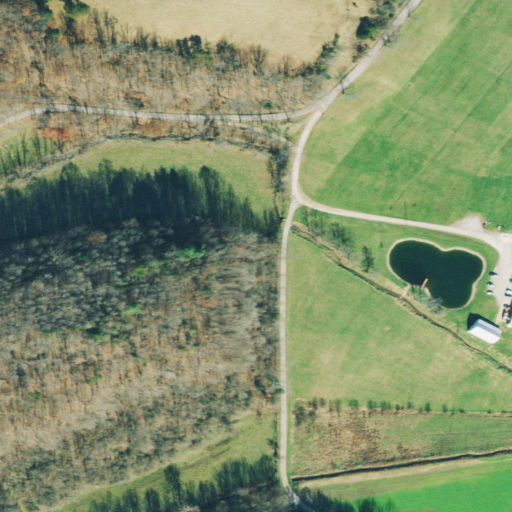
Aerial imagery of valley in Ohio named German Hollow containing pasture, deciduous forest, open development, mixed forest, low intensity development, medium intensity development, open water, and high intensity development